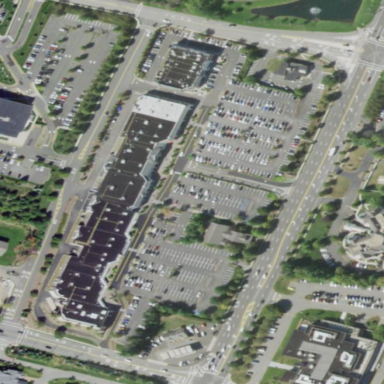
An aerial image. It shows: Retail area.